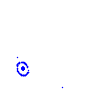
Particle: proton